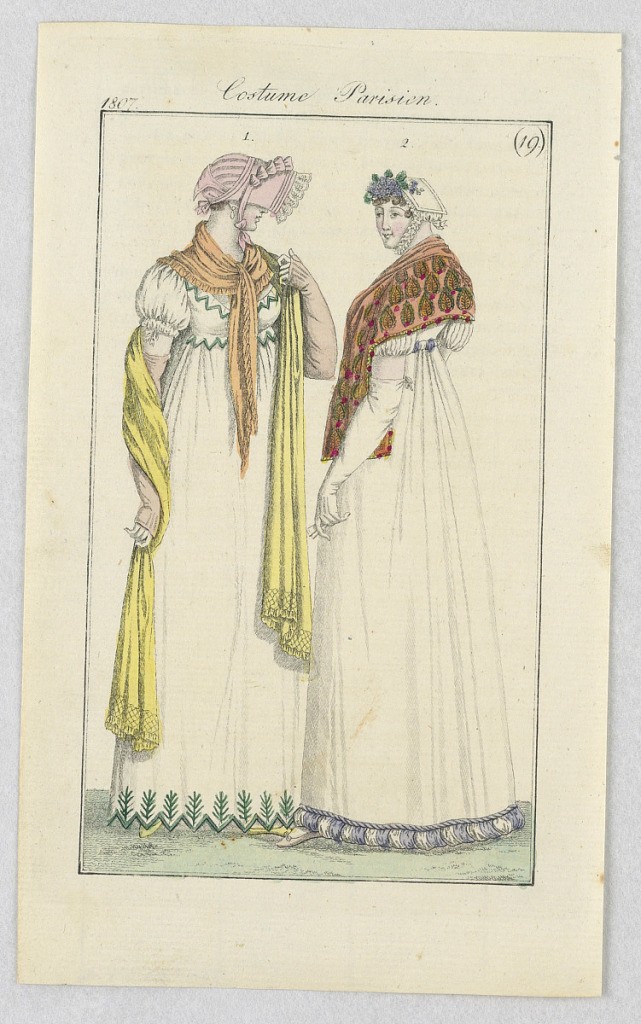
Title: Plate 19, Costume Parisien (Parisian Costume), Journal des Dames et des Modes (Journal of Ladies and Fashion)
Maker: Carle Vernet, French, 1758–1836
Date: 1807
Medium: Engraving, hand-colored with brush and watercolor on off-white paper
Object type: Print
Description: Fashion illustration featuring two women wearing long, white dresses. The woman on the right is partially turned around so that her back is visible to the viewer. A scarf or shawl with a paisley pattern in peach, yellow, and red is draped around the top portion of the dress. Her waist and the base of her skirt are lined with light purple and white trim. Her left arm, covered in a long, white glove, rests at her side and holds a small, white fan. A white bonnet and small, purple flowers sit on top of her brown curls. On the left, another woman wears a white dress with green zig-zag detailing along the top, waist, and bottom. A pattern featuring repeating green plants also appears along the bottom. A light orange scarf is wrapped around her neck, and a long, yellow shawl is draped around her. She wears yellow shoes, and her head is covered with a pink bonnet with lace trim. A small white earring consisting of a circle and teardrop shape is shown as she looks towards the woman on her right.